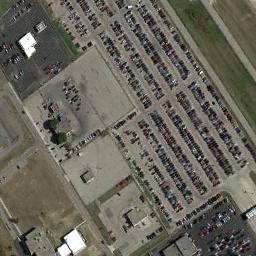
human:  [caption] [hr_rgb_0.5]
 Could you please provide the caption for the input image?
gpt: Ten rows of cars were parked in the parking lot .

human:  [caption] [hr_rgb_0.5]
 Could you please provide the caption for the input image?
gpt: There are many different colors and styles of cars in the parking lot .

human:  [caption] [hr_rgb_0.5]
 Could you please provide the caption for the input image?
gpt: The parking lot is full of cars next to the grass .

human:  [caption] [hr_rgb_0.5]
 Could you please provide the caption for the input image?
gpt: The parking lot has lots of cars arranged neatly in lines and some buildings are next to the parking lot .

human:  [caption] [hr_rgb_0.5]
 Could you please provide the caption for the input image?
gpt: There are some green lawns beside the parking lots .